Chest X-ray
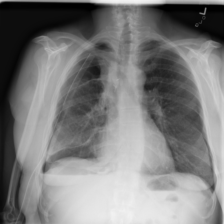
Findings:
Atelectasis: negative
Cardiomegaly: negative
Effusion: negative
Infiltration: negative
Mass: negative
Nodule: negative
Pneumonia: negative
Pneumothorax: negative
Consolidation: negative
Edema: negative
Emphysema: negative
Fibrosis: negative
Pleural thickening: negative
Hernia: negative